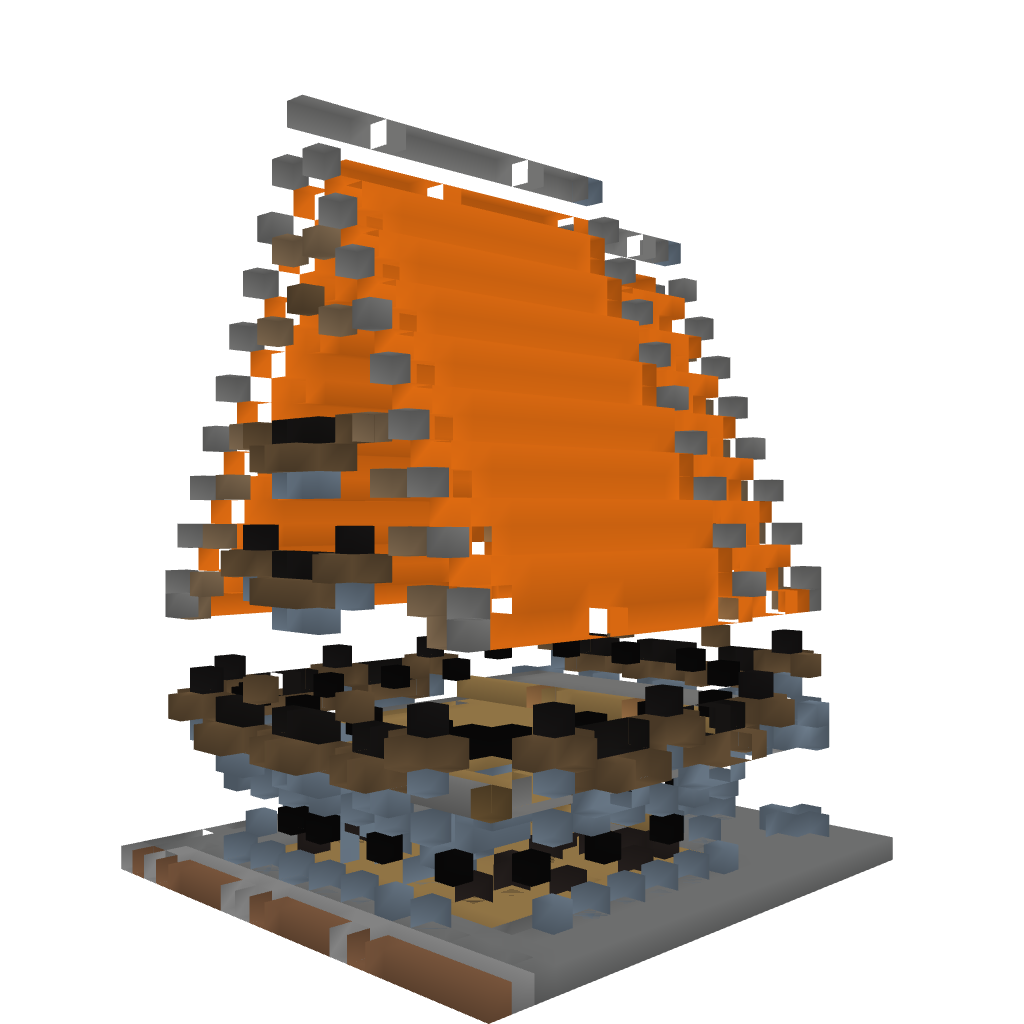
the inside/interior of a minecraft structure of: Medieval House 1